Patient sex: F
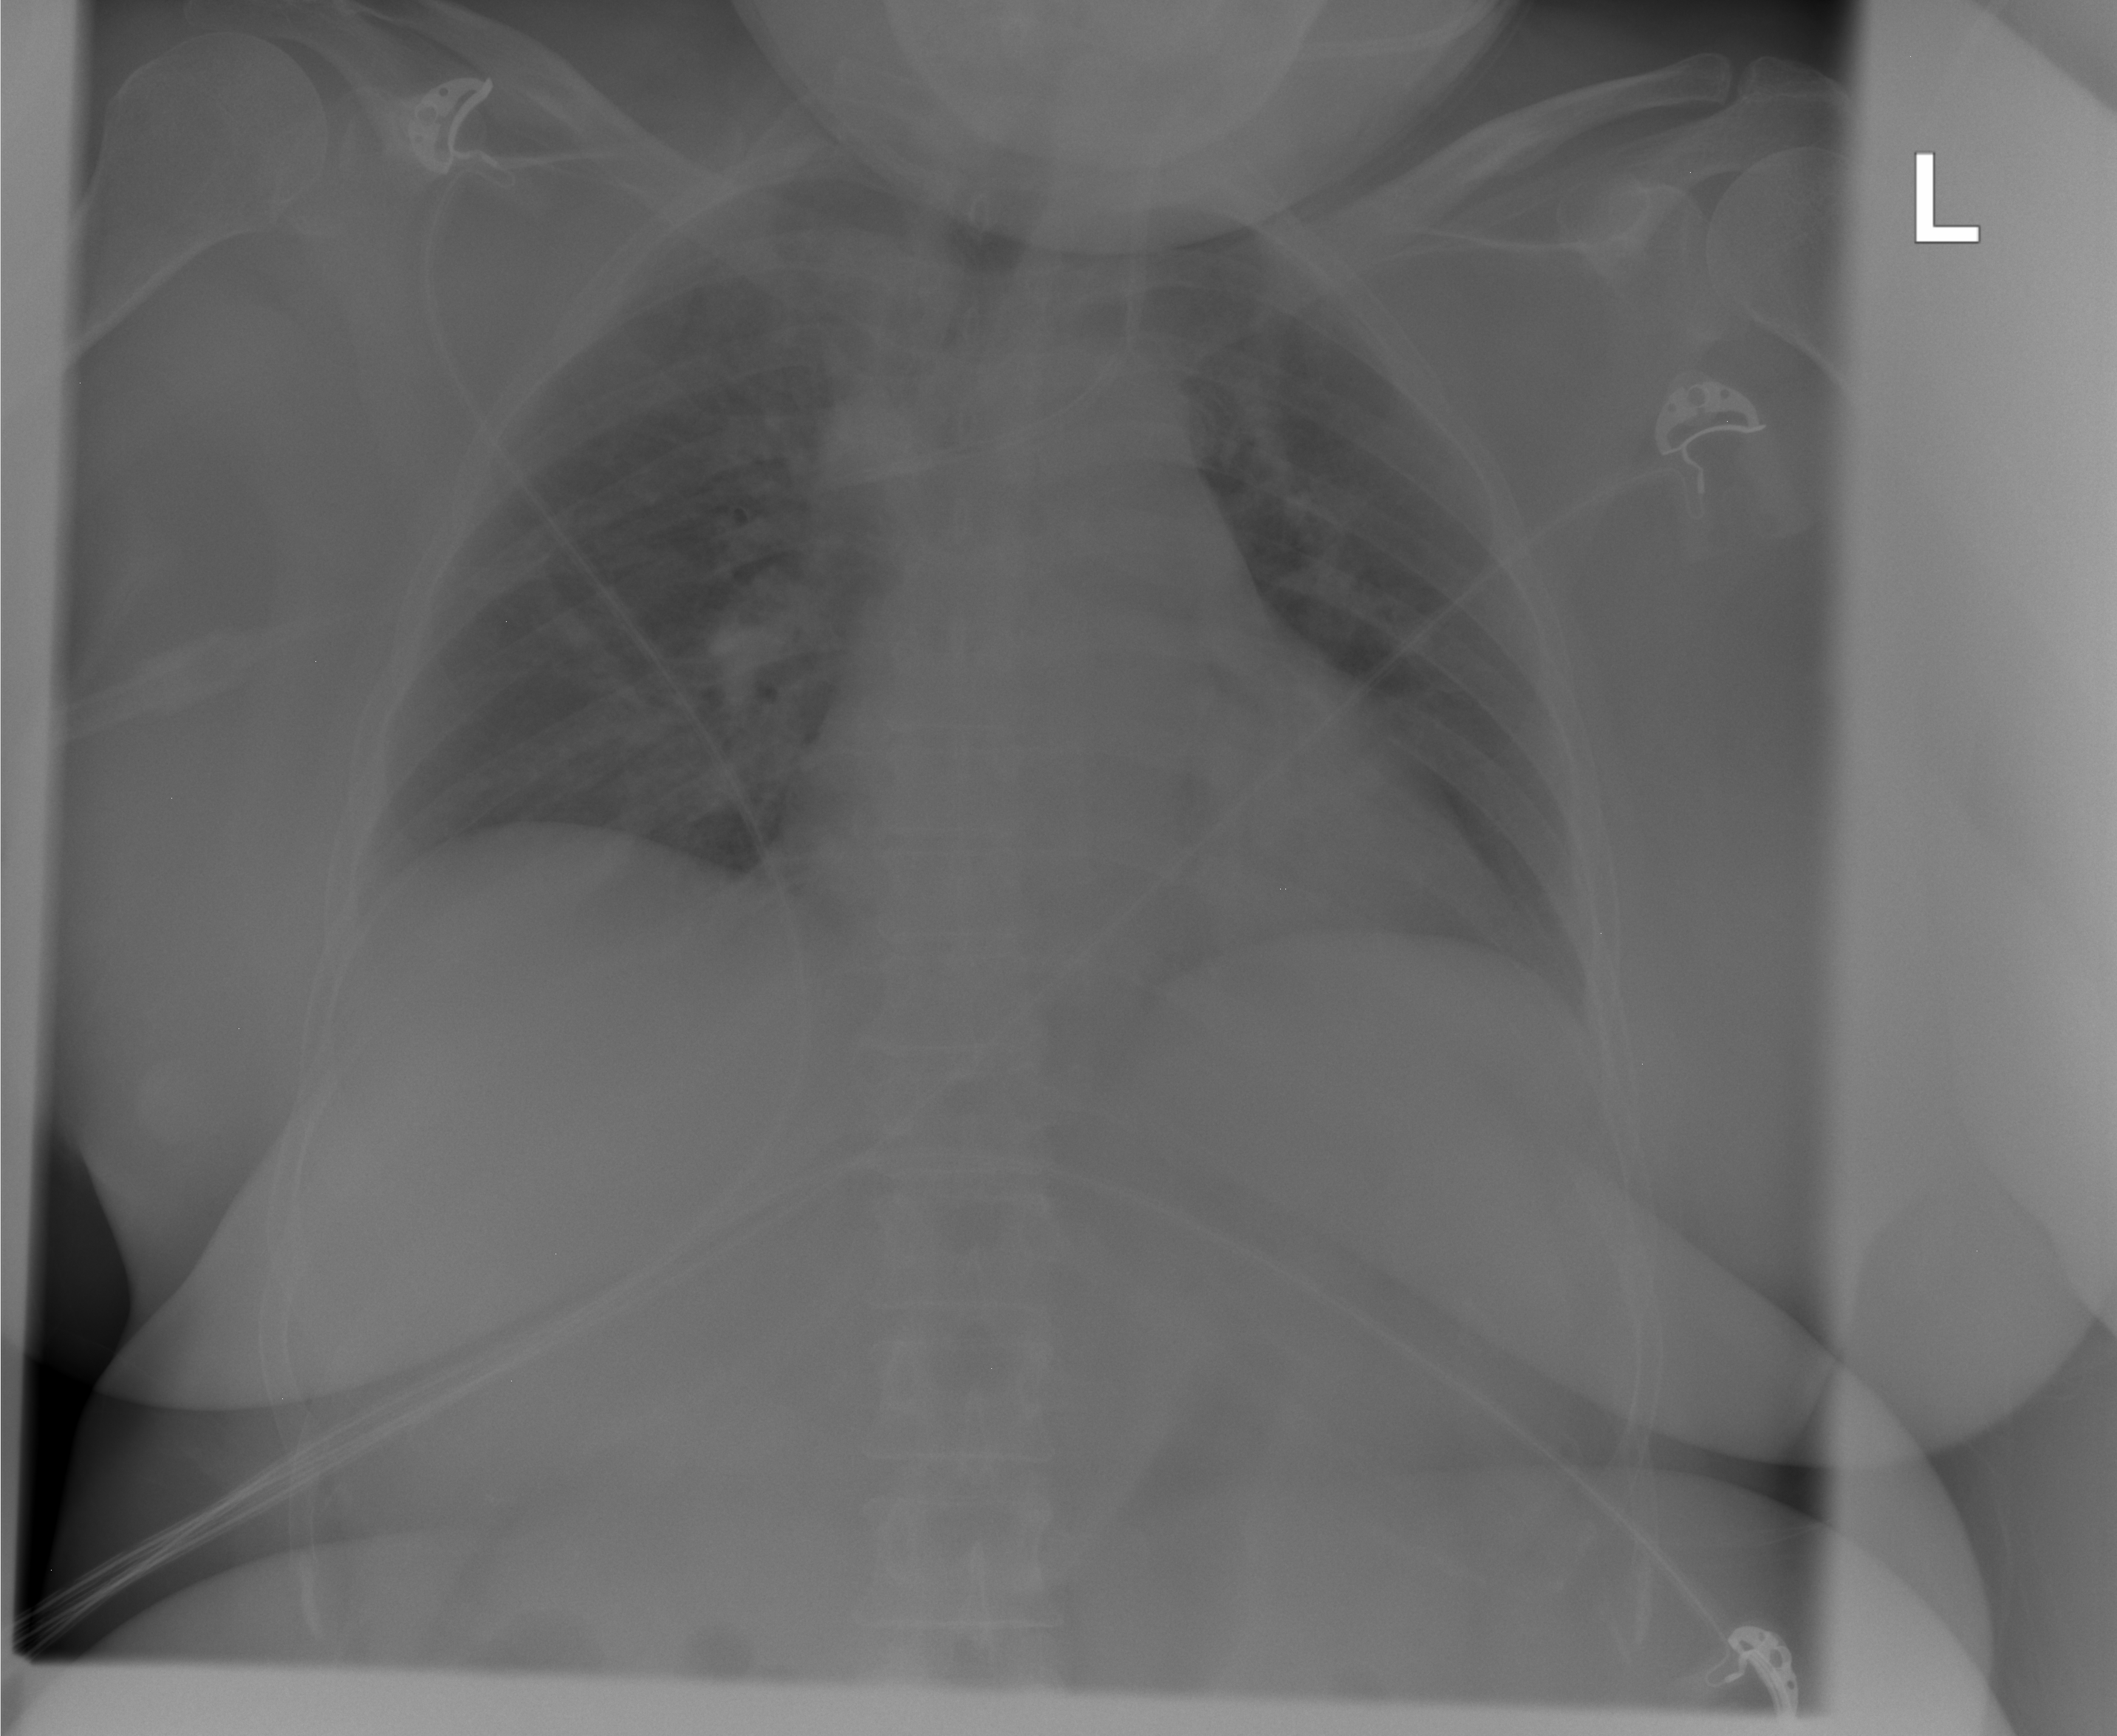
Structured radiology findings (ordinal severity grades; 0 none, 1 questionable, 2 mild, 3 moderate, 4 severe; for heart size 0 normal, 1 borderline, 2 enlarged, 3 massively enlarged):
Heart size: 0
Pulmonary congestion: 0
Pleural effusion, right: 0
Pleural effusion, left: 0
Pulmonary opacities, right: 2
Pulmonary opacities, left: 0
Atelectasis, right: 2
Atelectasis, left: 0